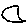
Label: moon